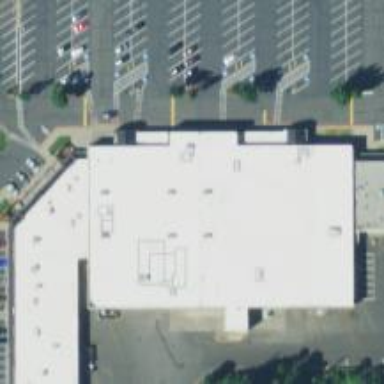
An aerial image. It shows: Building used as fitness center.